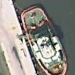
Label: Towing_vessel